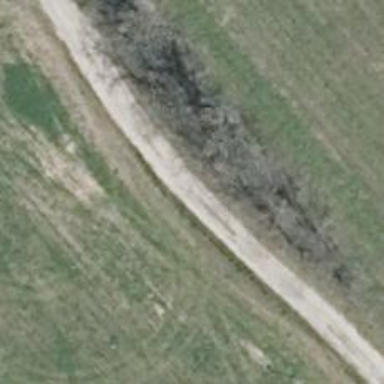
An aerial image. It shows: Track road with grade3 tracktype.